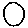
Label: moon